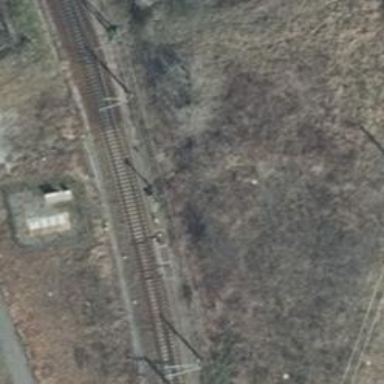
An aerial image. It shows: Railway switch.